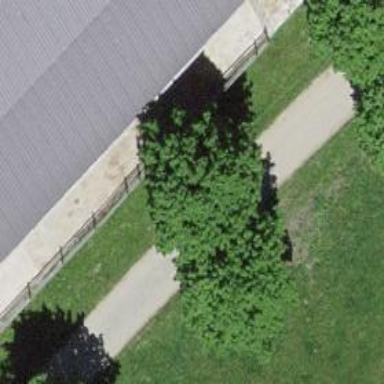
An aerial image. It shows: Single tag "natural: tree."